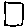
Label: square